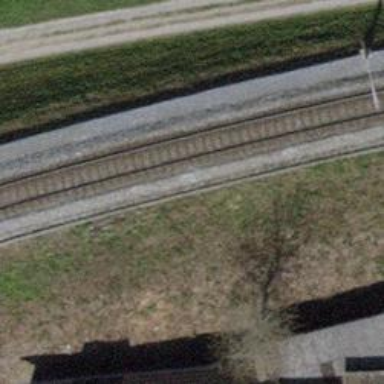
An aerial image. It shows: Railway line with electrified contact line. It runs along embankment with one track.